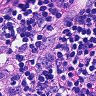
Metastatic tissue present: no